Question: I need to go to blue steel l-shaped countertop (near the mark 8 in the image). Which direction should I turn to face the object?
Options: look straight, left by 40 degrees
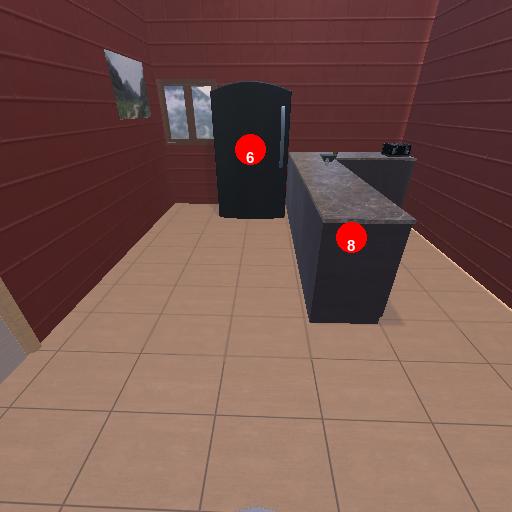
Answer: look straight